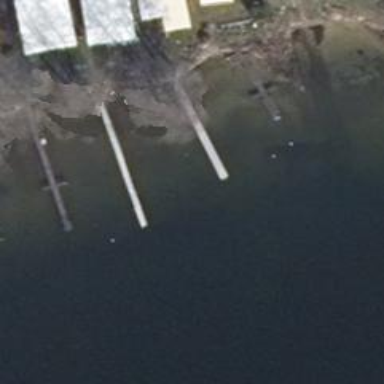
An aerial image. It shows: Man-made pier.